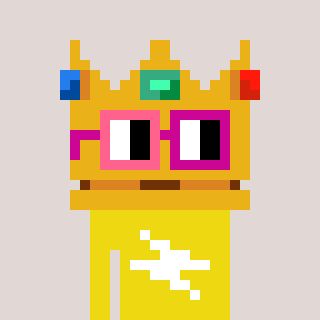
a pixel art character with square pink and red glasses, a crown-shaped head and a yellow-colored body on a warm background